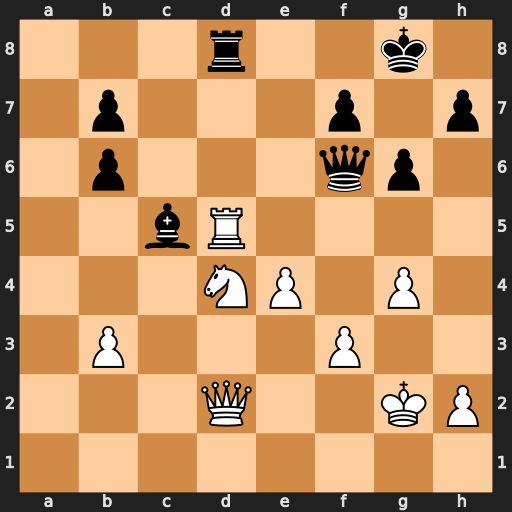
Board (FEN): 3r2k1/1p3p1p/1p3qp1/2bR4/3NP1P1/1P3P2/3Q2KP/8
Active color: w
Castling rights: -
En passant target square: -
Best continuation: g5 Rxd5 gxf6